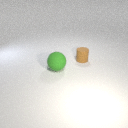
small brown rubber cylinder behind large green rubber sphere